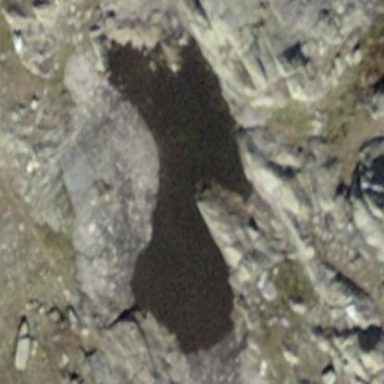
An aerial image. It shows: Pond surrounded by natural water.